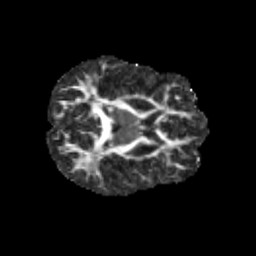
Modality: FA
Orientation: axial
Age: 10
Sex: female
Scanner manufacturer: siemens
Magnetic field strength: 3 T
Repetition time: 3.8 s
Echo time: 0.07 s